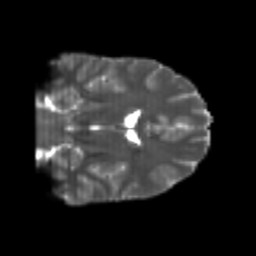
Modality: T2w
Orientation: coronal
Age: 22
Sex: male
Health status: healthy
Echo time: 0.074 s